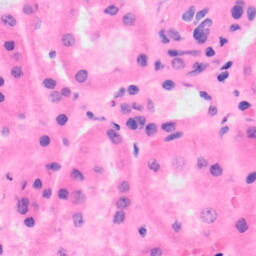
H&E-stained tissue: Kidney